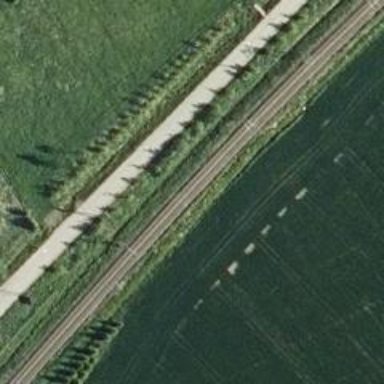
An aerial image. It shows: Continuous rail railway with electrified contact line.